Question: i've been trying a bit of web stuff over winter break, and i was thinking of creating a nonogram game, which should look like this:

i've had no problems creating the board and the logic etc, but at the point where i have all the numbers as lists of strings, i can't figure out a way of placing them nicely on top of and to the left of the cells like that, i don't want to hard code anything because the number of cells is a variable
i do have information on how big each cell is and where they are in terms of x,y values so if there was a way to render a text in an x,y coordinate i could probably have a loop to create them but i can't figure out how will this be done
thanks!
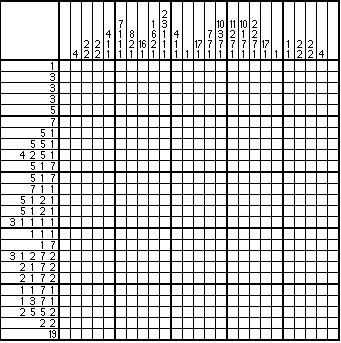
Answer: You could do something close to this:
'''
var baseYoffset = 100;
var baseXoffset = 100;
var cellWidth = 10;
var cellHeight= 10;
var columns = 15;
var rows = 10;
for(var i = 0; i < columns; i++){
for(var j = 0; j < rows; i++){
var num = document.createElement('div');
num.style.position = 'absolute';
num.style.top = baseYoffset + j * cellHeight + "px";
num.style.left= baseXoffset + i * cellWidth + "px";
num.innerHTML = numberList[i][j];
document.body.appendChild(num);
}
}
'''
The 'baseXoffset' and 'baseYoffset' variables are the distance from the top and left of the page to the first cell. 'cellWidth' and 'cellHeight' are the width and height of the cells, and the 'numberList' array contains the numbers in the list.